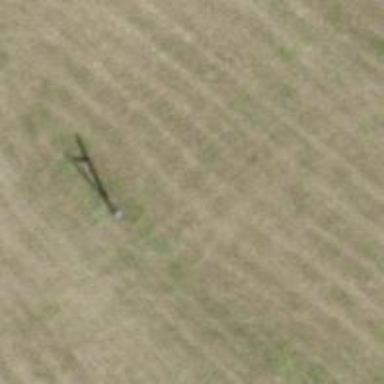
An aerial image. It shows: Utility pole as the man-made structure.